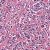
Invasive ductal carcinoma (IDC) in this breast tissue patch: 1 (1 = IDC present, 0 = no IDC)